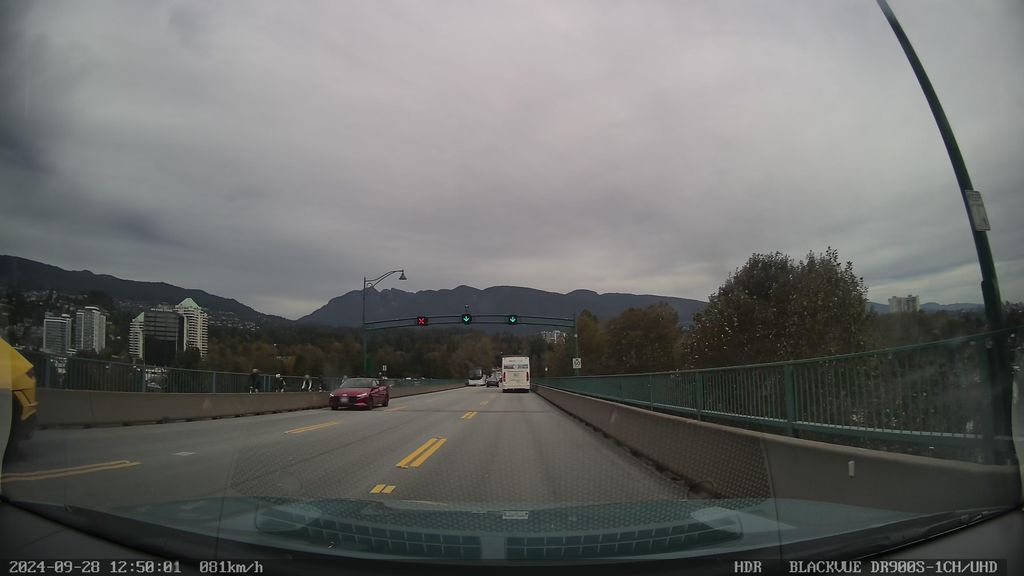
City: vancouver